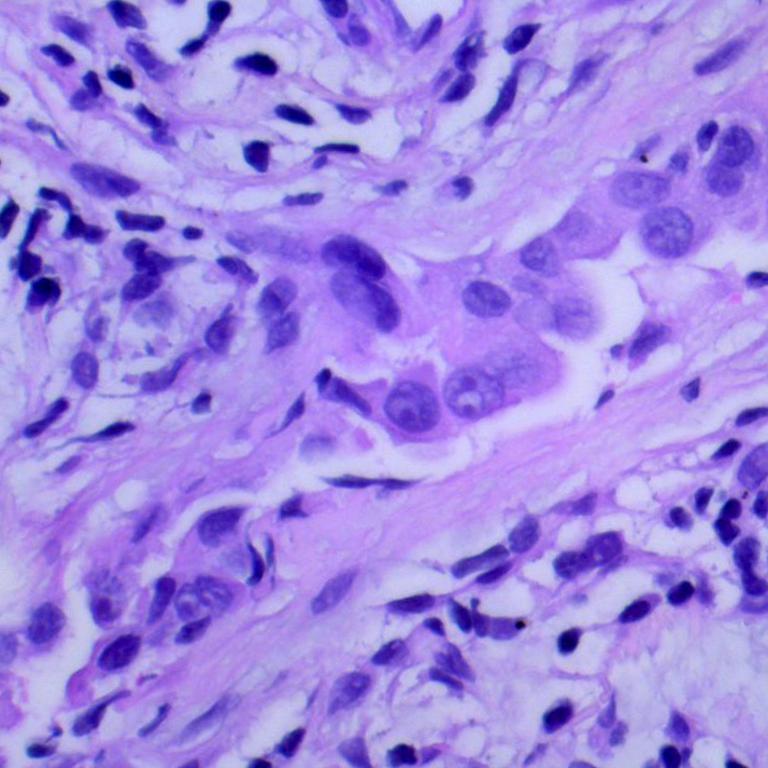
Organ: lung
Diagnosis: adenocarcinomas